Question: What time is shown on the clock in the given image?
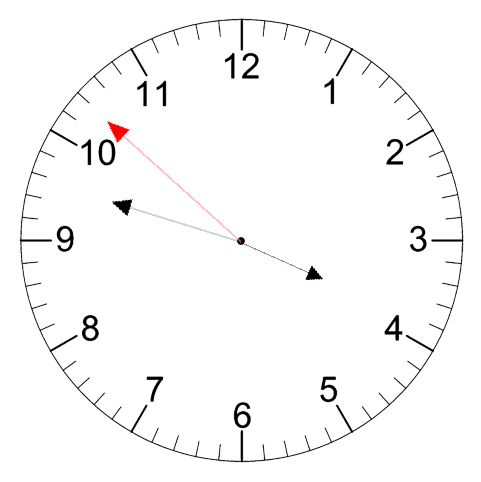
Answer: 03:47:52